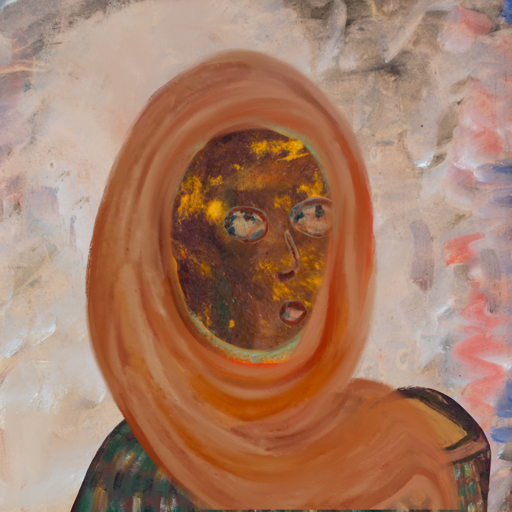
Background: Roy_Bahadur, Head And Neck Side: Comrade, Face Side: Orphan, Bust: After_Raid, Hair Side: Sisters, Head Accessory: Pious_Lady_Scarf, Second Necklace: Blank, Necklace: Blank, Baby: Blank